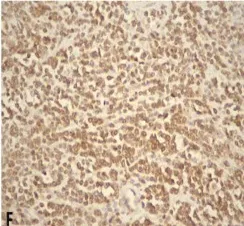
Histopathological features of paratesticular dedifferentiated liposarcoma with rhabdomyosarcomatous component. MyoD1 (myoD1, x400).
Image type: pathology (immunostaining)